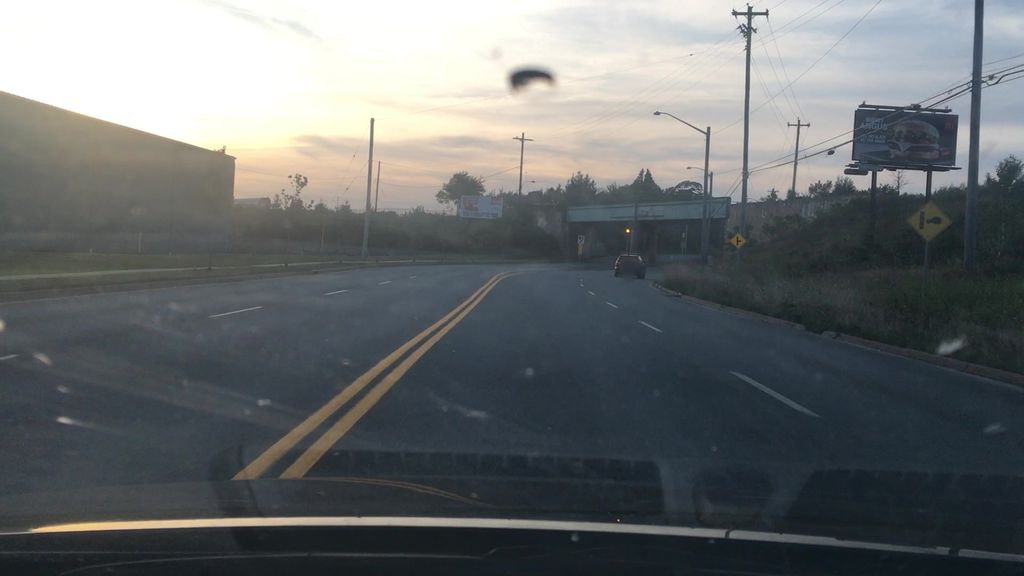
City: halifax